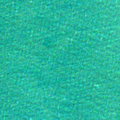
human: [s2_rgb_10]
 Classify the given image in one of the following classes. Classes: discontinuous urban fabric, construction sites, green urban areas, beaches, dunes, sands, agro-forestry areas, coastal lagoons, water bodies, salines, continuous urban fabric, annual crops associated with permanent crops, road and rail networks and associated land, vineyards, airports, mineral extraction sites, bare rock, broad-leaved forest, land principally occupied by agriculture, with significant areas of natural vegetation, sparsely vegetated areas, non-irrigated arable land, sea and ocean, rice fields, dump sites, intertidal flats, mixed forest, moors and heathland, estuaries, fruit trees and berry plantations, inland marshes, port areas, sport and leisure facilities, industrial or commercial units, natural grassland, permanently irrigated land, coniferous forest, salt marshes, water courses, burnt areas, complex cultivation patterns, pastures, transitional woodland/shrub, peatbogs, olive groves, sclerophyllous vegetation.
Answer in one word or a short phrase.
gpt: sea and ocean